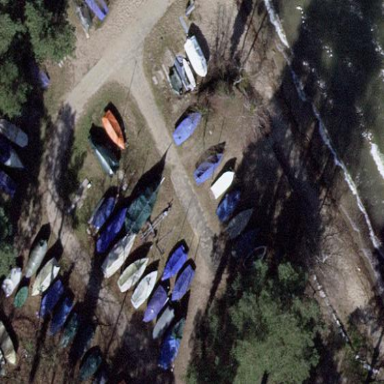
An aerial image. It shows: Boat storage facility.